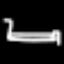
Label: bed